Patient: sex M, age 55
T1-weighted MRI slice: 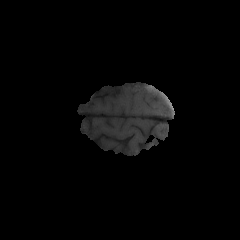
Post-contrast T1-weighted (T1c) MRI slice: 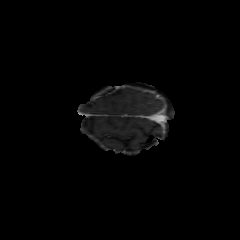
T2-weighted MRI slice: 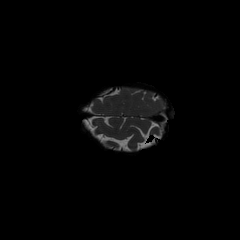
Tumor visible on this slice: no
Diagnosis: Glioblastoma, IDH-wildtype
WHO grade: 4